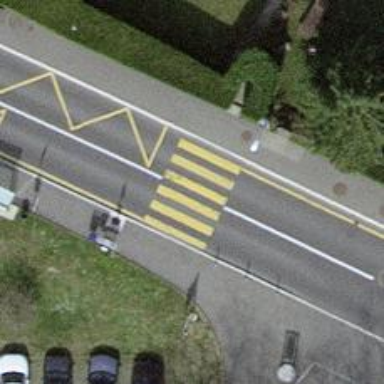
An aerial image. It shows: Zebra crossing for pedestrians.